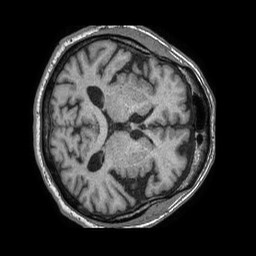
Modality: T1w
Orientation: axial
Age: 80
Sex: male
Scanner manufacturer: philips
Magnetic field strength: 1.5 T
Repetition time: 0.007647 s
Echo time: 0.003532 s